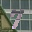
Label: 7